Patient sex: M
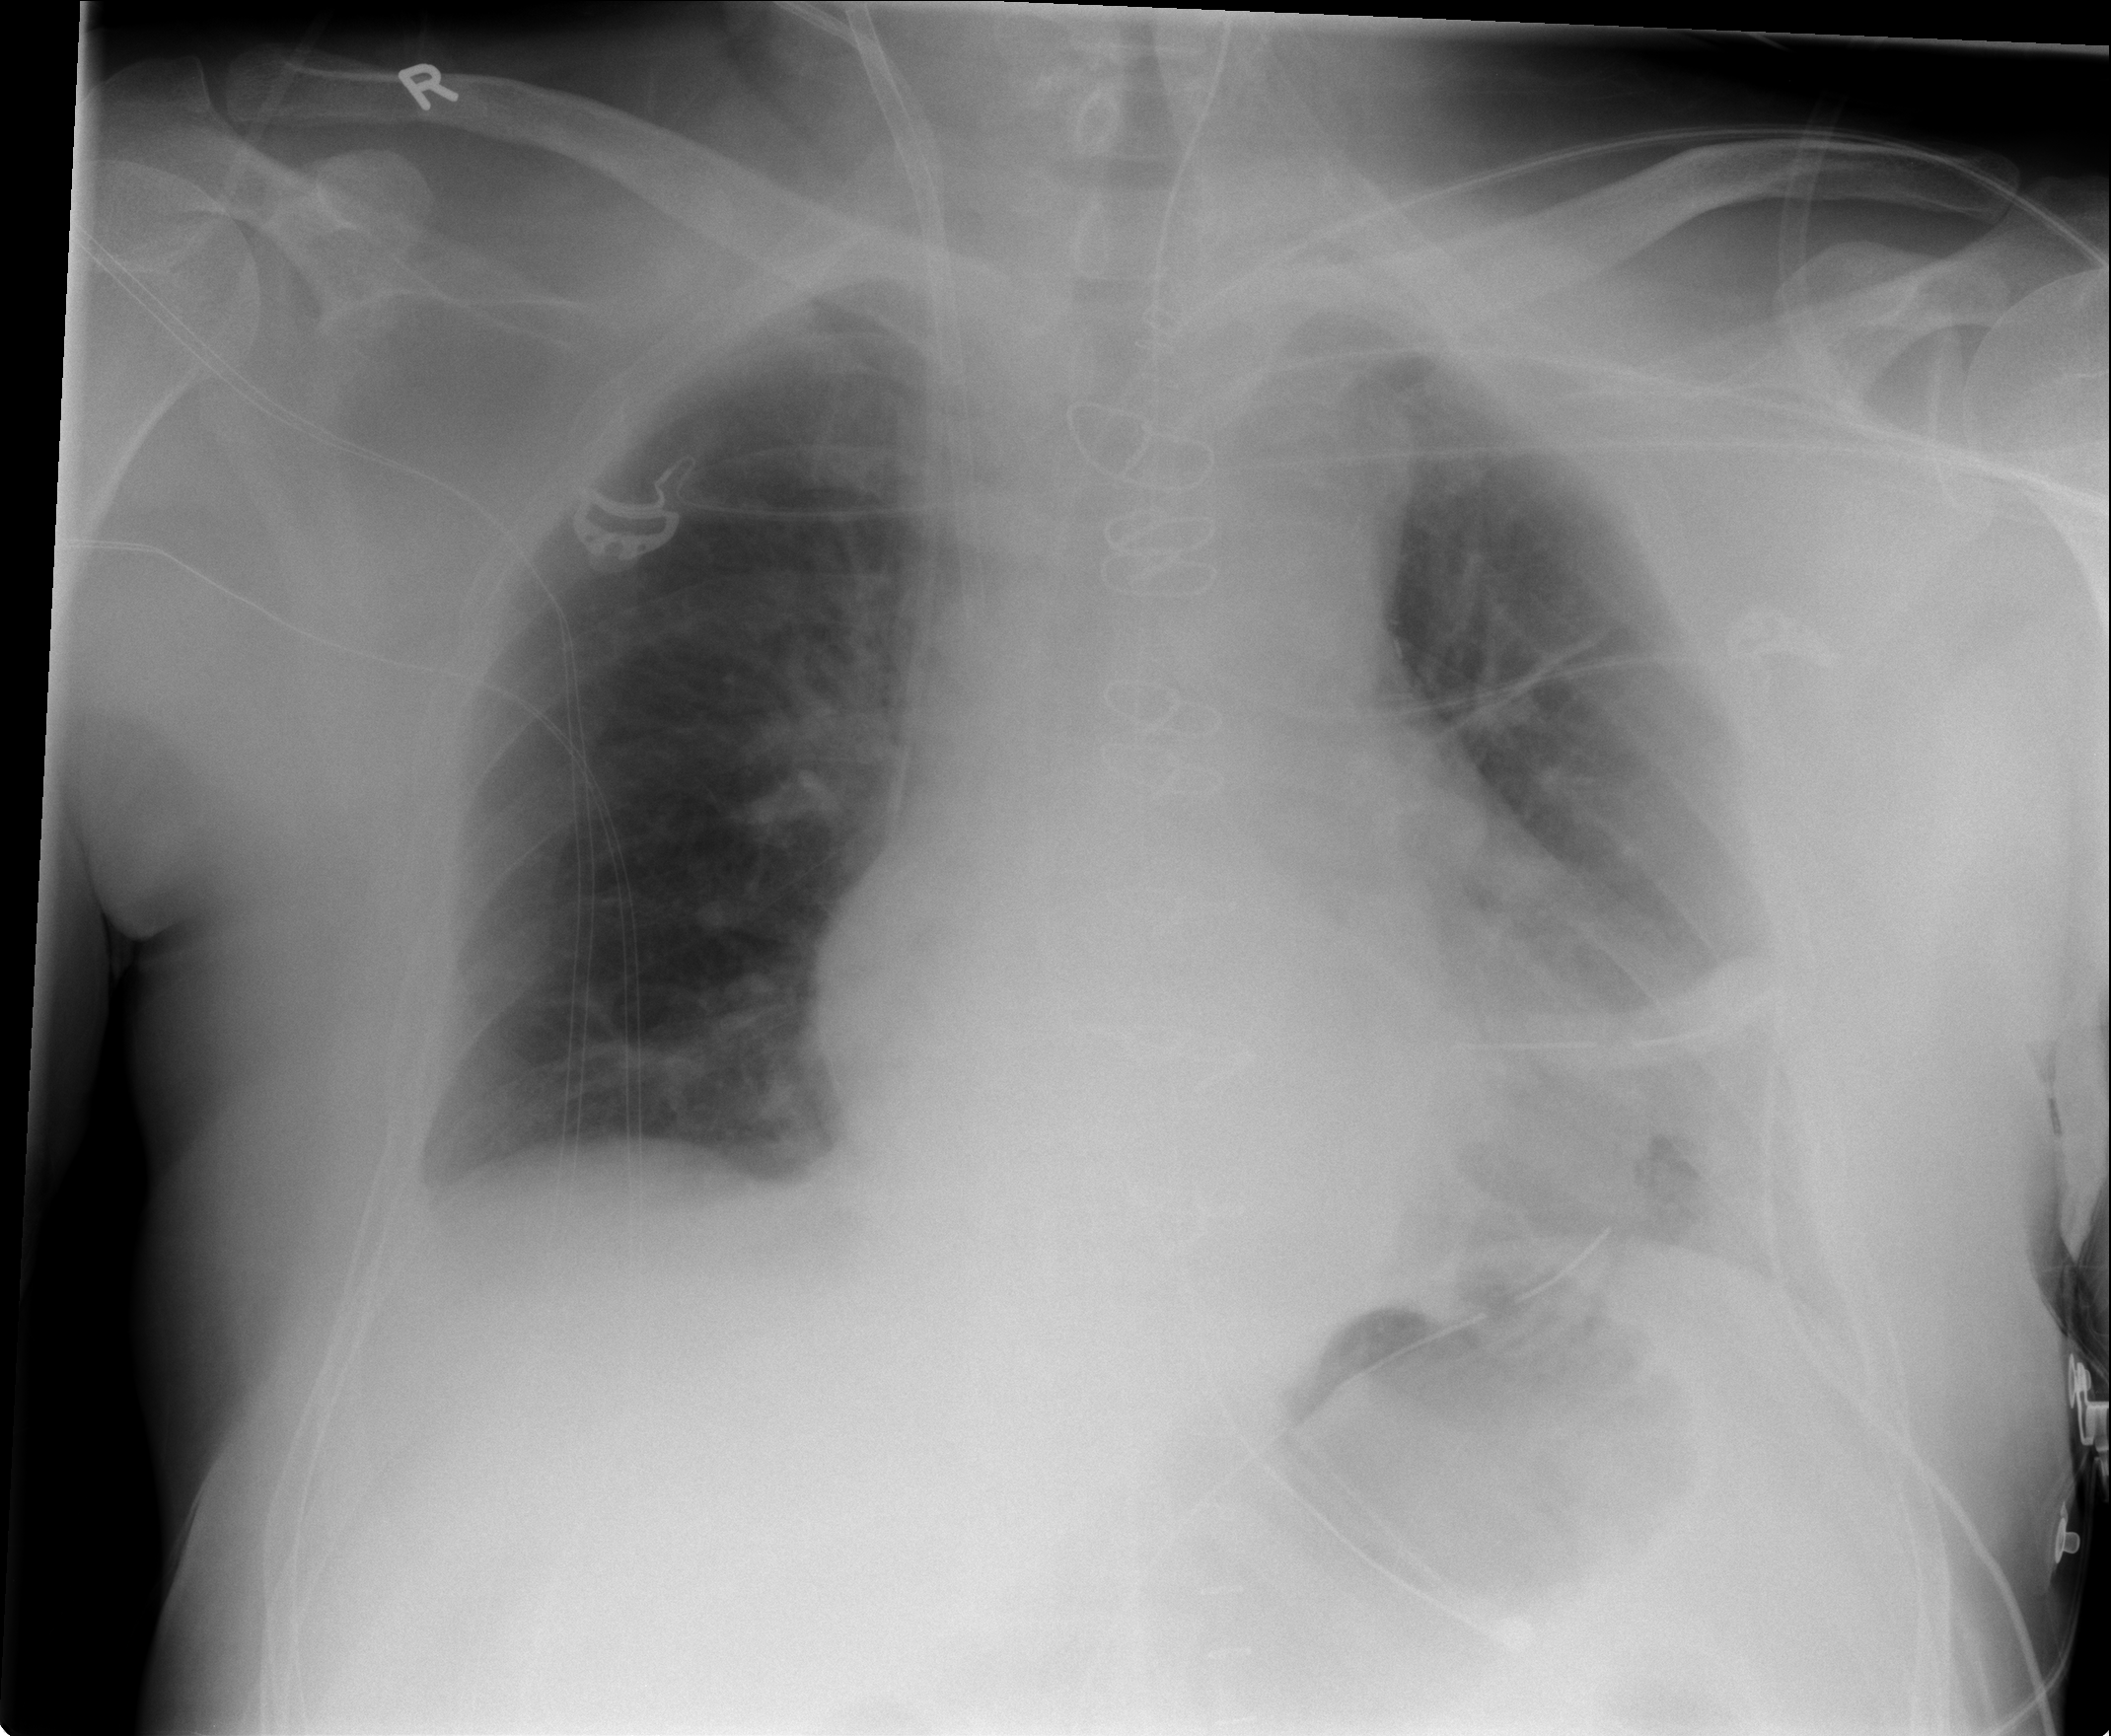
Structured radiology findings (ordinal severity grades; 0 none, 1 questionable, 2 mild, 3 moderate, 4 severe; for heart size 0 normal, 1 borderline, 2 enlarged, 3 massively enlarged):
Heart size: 0
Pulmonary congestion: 2
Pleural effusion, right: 1
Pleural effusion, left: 0
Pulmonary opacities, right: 0
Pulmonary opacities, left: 0
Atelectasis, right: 0
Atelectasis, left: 2